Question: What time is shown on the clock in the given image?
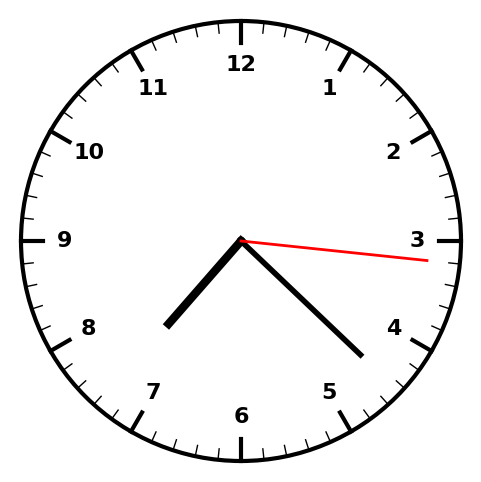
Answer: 07:22:16